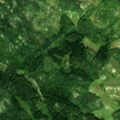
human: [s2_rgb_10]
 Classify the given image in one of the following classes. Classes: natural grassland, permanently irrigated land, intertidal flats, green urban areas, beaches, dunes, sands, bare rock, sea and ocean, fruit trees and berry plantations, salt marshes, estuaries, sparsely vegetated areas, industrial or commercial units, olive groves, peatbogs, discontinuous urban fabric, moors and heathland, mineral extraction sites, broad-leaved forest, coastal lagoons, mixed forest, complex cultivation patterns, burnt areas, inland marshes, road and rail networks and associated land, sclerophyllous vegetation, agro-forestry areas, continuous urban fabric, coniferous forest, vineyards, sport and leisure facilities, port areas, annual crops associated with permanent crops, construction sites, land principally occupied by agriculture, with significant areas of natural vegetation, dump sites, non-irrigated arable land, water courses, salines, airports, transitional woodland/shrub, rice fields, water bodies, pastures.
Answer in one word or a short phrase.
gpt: coniferous forest, mixed forest, transitional woodland/shrub